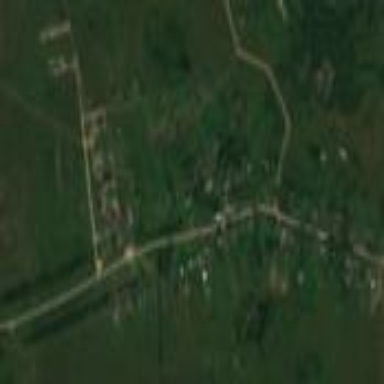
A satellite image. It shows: Village.